Question: I have a table called tbl_homework. There are 3 columns called "_id", "hw" and "hwdate".
Now I like to read out "hw" AND "hwdate". So I like it on the same line in this listview.
I have to say that it is working without crash or error. It just don't show the date...
Following picture will tell you what I mean:

Here are the code snippets to tell you how I tried this:
'''
private Button.OnClickListener add_hw = new Button.OnClickListener(){
public void onClick(View arg0) {
mDbHelper.open_database_rw();
String txt_insert_hw = insert_hw.getText().toString();
if(txt_insert_hw.equals("")){
doMessage("Keine Eingabe!");
}else{
String date_picker_message= date_pick.getDayOfMonth() + "/" + (date_pick.getMonth()+1) + "/" + date_pick.getYear();
final String INSERT_HW = "INSERT INTO tbl_homework ('hw', 'hwdate') VALUES ('"+txt_insert_hw+"', '"+date_picker_message+"')";
db.execSQL(INSERT_HW);
insert_hw.setText("");
fillData();
}
}
};
private void fillData() {
// Get all of the notes from the database and create the item list
Cursor c = mDbHelper.fetchAllNotes();
startManagingCursor(c);
String[] from = new String[] { dbHelper.KEY_TITLE, dbHelper.KEY_DATE};
int[] to = new int[] {R.id.txt_notes_row};
// Now create an array adapter and set it to display using our row
SimpleCursorAdapter notes = new SimpleCursorAdapter(this, R.layout.notes_row, c, from, to);
setListAdapter(notes);
}
'''
And in mDbHelper:
'''
public Cursor fetchAllNotes() {
return db.query(DATABASE_TABLE, new String[] {KEY_ROWID, KEY_TITLE, KEY_DATE}, null, null, null, null, null);
}
'''
Soulution of this problem: (Received from Jury)
'''
String[] from = new String[] { dbHelper.KEY_TITLE, dbHelper.KEY_DATE};
int[] to = new int[] {R.id.txt_notes_row, R.id.txt_notes_row2};
'''
I had to add a new TextView. dbHelper.KEY_TITLE AND dbHelper.KEY_DATE coudn't be handle by one TextView. So I had to add a new TextView to handle the second part of my String "from".
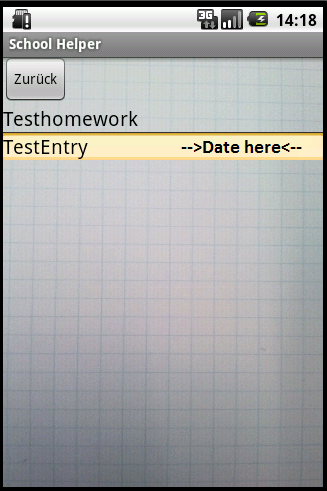
Answer: I think the problem is that you try to match two columns (from) to only one container (to) here:
'''
String[] from = new String[] { dbHelper.KEY_TITLE, dbHelper.KEY_DATE};
int[] to = new int[] {R.id.txt_notes_row};
'''
You should specify two fields in the list row where you store your values. I.e. your R.id.txt_notes_row should contain two widgets (for instance, R.id.txtview1 and R.id.txtview2) where you can store your values from db.